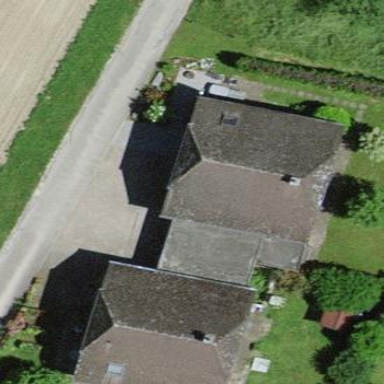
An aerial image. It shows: Residential building.